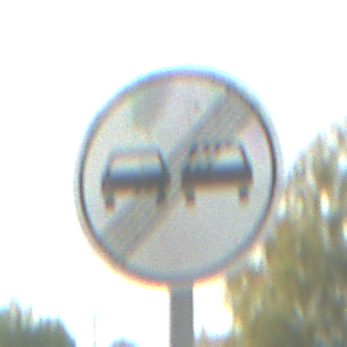
Verkehrszeichen: EndeUeberholverbot
Umgebung: Outdoor, RoadRail
Tageszeit: MorningAfternoon
Wetter: PartlyCloudy
Licht: Natural
Jahreszeit: NotSpecified
Kontrast: HighContrast